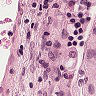
Metastatic tissue present: no